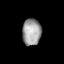
Tissue: lung
Cell type: Myeloid cells
Senescence score: 0.1808
Nuclear area (px): 492
Mean DAPI intensity: 158.437